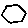
Label: hexagon